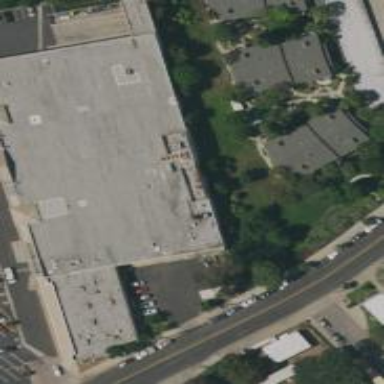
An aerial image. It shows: Retail building.